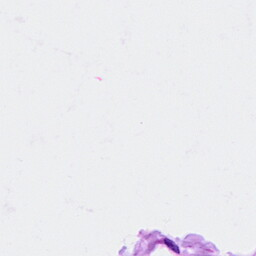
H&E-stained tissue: Ovarian